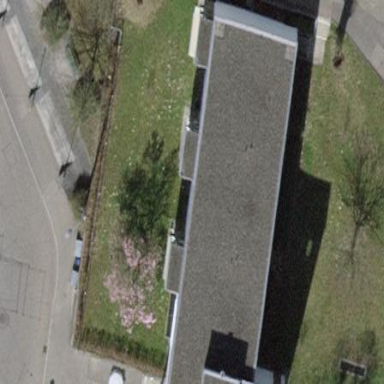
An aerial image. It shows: Image showing building with apartments.